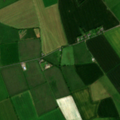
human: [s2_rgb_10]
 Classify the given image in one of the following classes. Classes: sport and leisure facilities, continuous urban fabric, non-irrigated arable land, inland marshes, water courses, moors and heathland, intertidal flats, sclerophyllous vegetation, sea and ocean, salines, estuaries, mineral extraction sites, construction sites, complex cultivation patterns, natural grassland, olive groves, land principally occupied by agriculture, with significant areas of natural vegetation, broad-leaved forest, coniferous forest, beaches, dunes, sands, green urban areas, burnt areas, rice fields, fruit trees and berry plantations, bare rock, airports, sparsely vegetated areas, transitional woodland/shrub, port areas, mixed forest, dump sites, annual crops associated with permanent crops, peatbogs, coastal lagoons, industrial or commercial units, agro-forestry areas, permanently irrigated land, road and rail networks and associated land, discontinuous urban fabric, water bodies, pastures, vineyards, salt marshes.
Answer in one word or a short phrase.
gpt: non-irrigated arable land, pastures, complex cultivation patterns